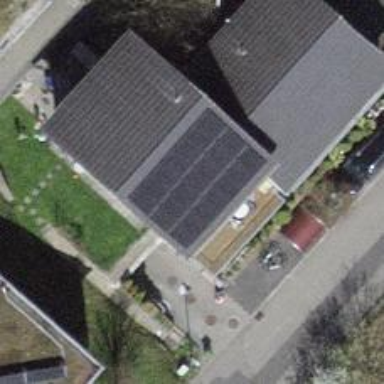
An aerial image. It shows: Solar power generator with photovoltaic panels.